Interaction volume radius: 5 \u00c5
Interaction volume height: 10 \u00c5
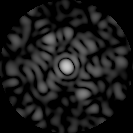
Disorder parameter: 0.7849